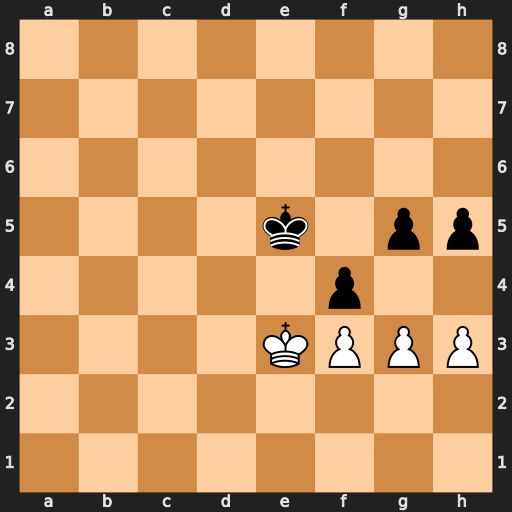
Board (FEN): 8/8/8/4k1pp/5p2/4KPPP/8/8
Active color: w
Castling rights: -
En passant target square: -
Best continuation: gxf4+ gxf4+ Kd3 Kf6 h4